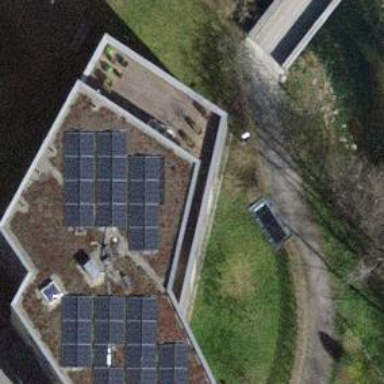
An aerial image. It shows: Solar power generator with photovoltaic panels.